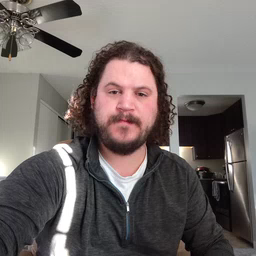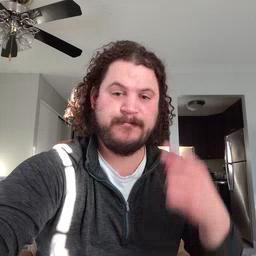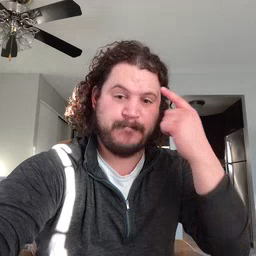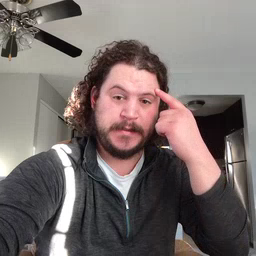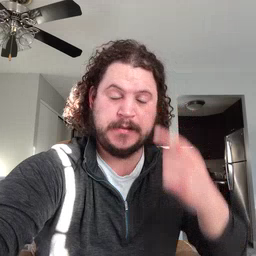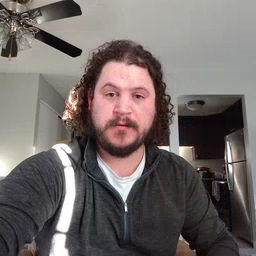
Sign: penny